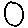
Label: circle